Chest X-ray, PA view. Patient: 50 years old, sex F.
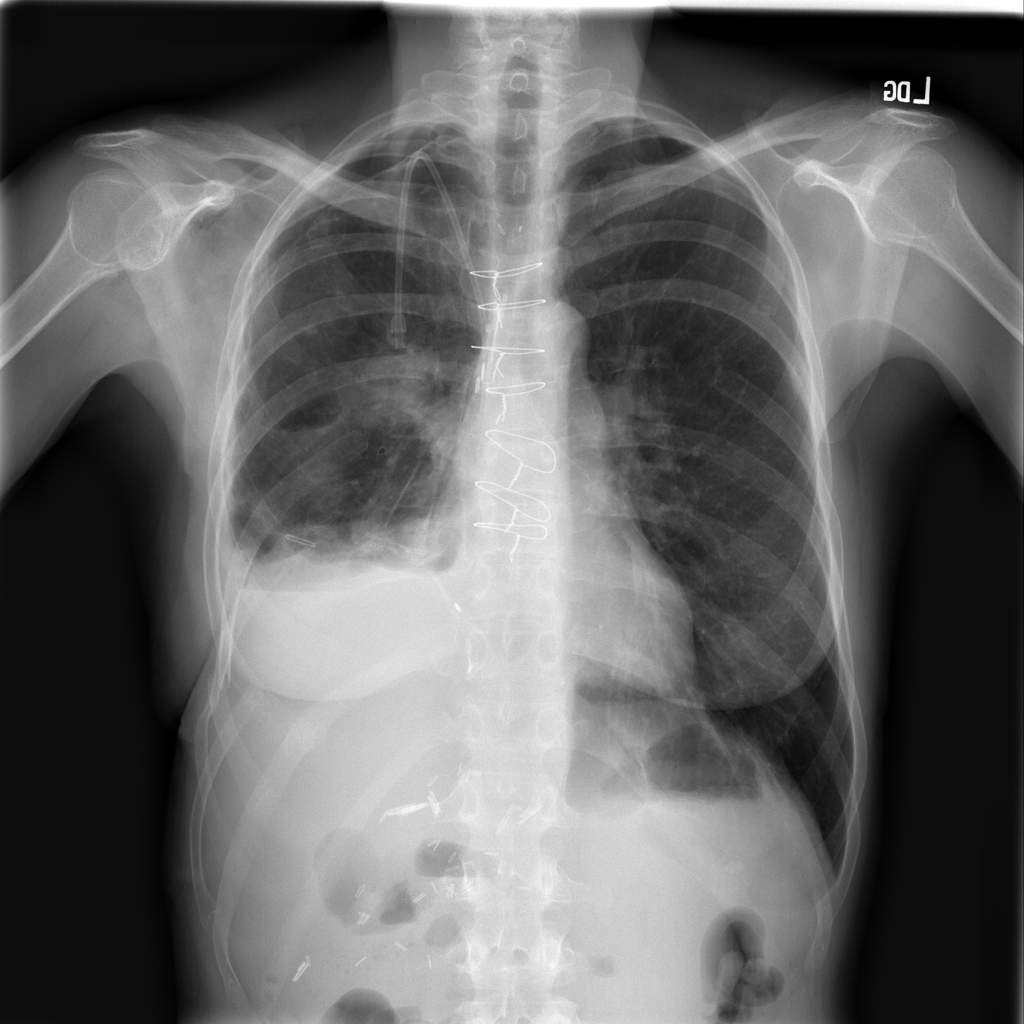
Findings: Atelectasis, Effusion, Pneumothorax